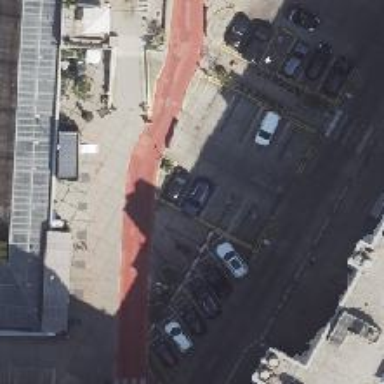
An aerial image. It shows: Footway with concrete surface.